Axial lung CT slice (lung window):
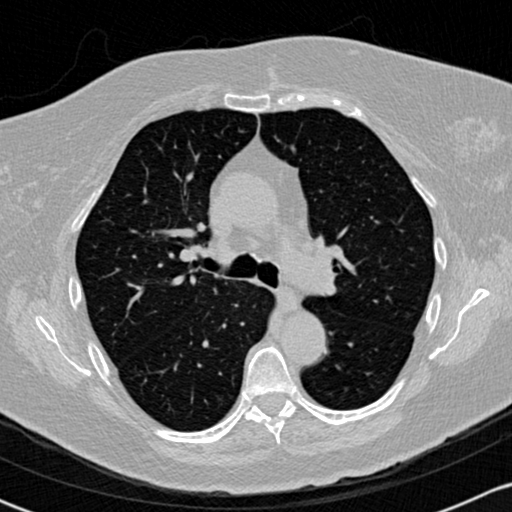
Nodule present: no